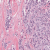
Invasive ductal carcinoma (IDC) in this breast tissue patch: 1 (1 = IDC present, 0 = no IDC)